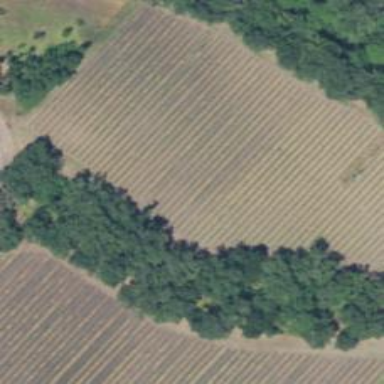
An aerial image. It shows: Vineyard growing grapes.